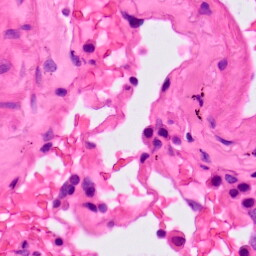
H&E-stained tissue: Lung